You are looking at the envelope spectrum of a bearing's vibration signal. The marked vertical lines are the theoretical fault frequencies for the outer race, inner race, rolling elements, and cage. Classify the bearing condition as one of: normal, inner_race, outer_race, ball.
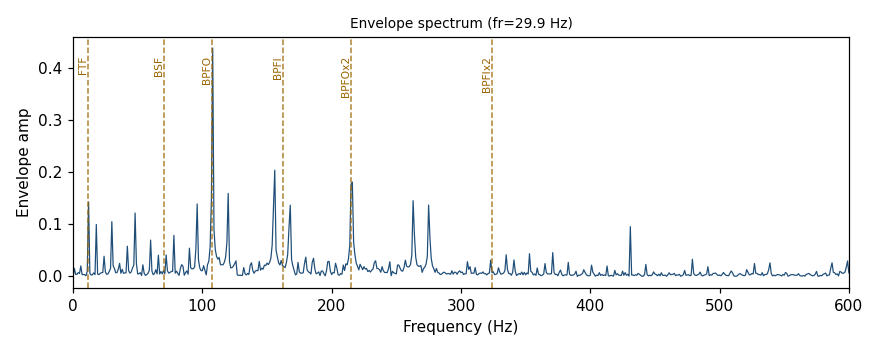
Answer: outer_race